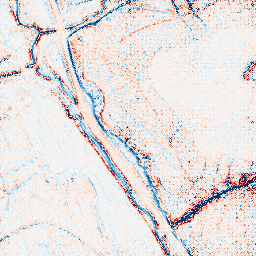
Category: edge_preserving
Decomposition family: bilateral
Decomposition parameters: d: 9
sigma_color: 75
sigma_space: 25
Upsampling method: regularized
Upsampling parameters: scale: 4
lambda_reg: 0.1
Upsampling scale: 4